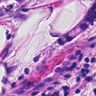
Metastatic tissue present: yes